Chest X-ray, AP view. Patient: 33 years old, sex F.
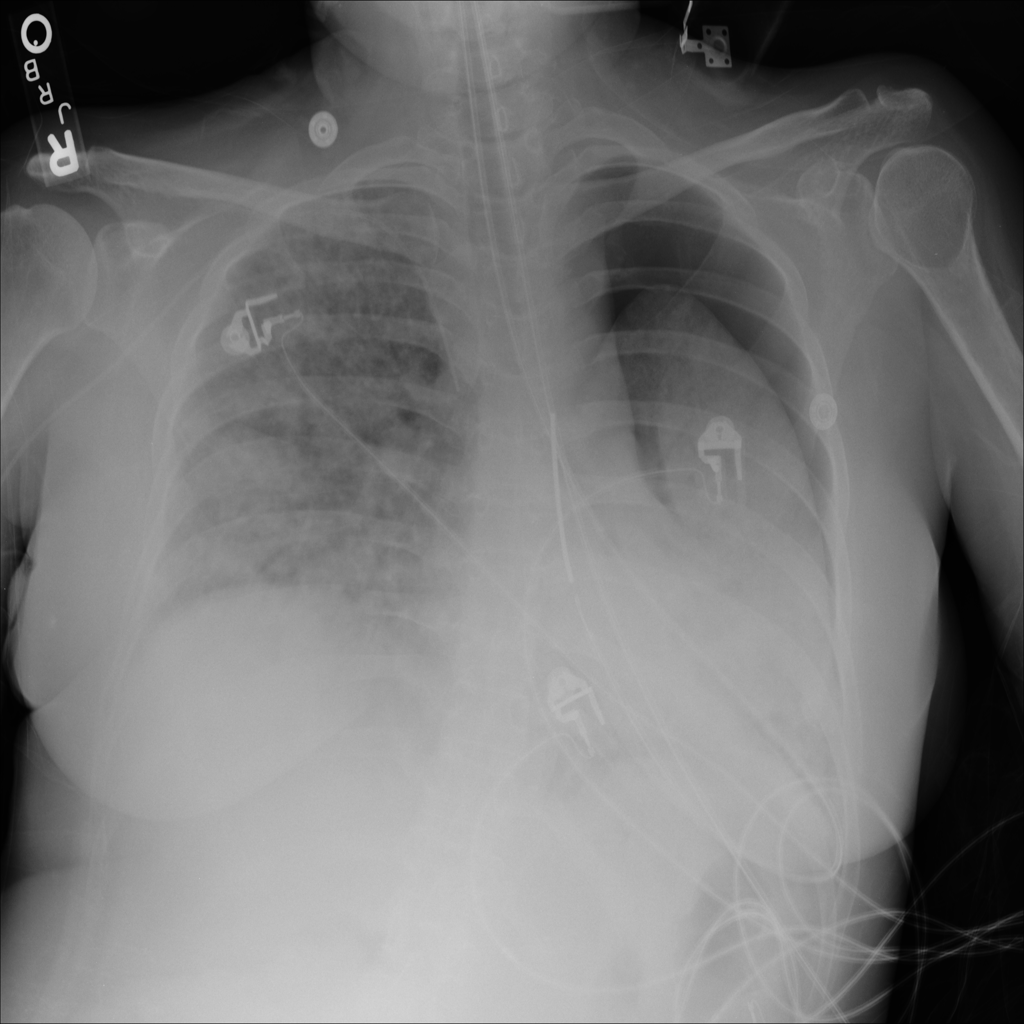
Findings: No Finding